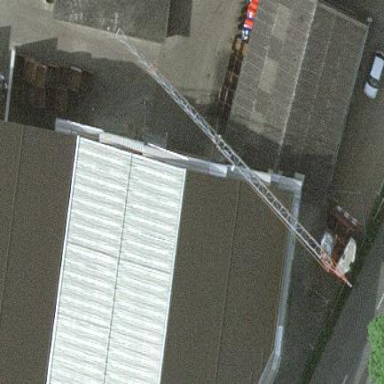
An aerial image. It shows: Warehouse.